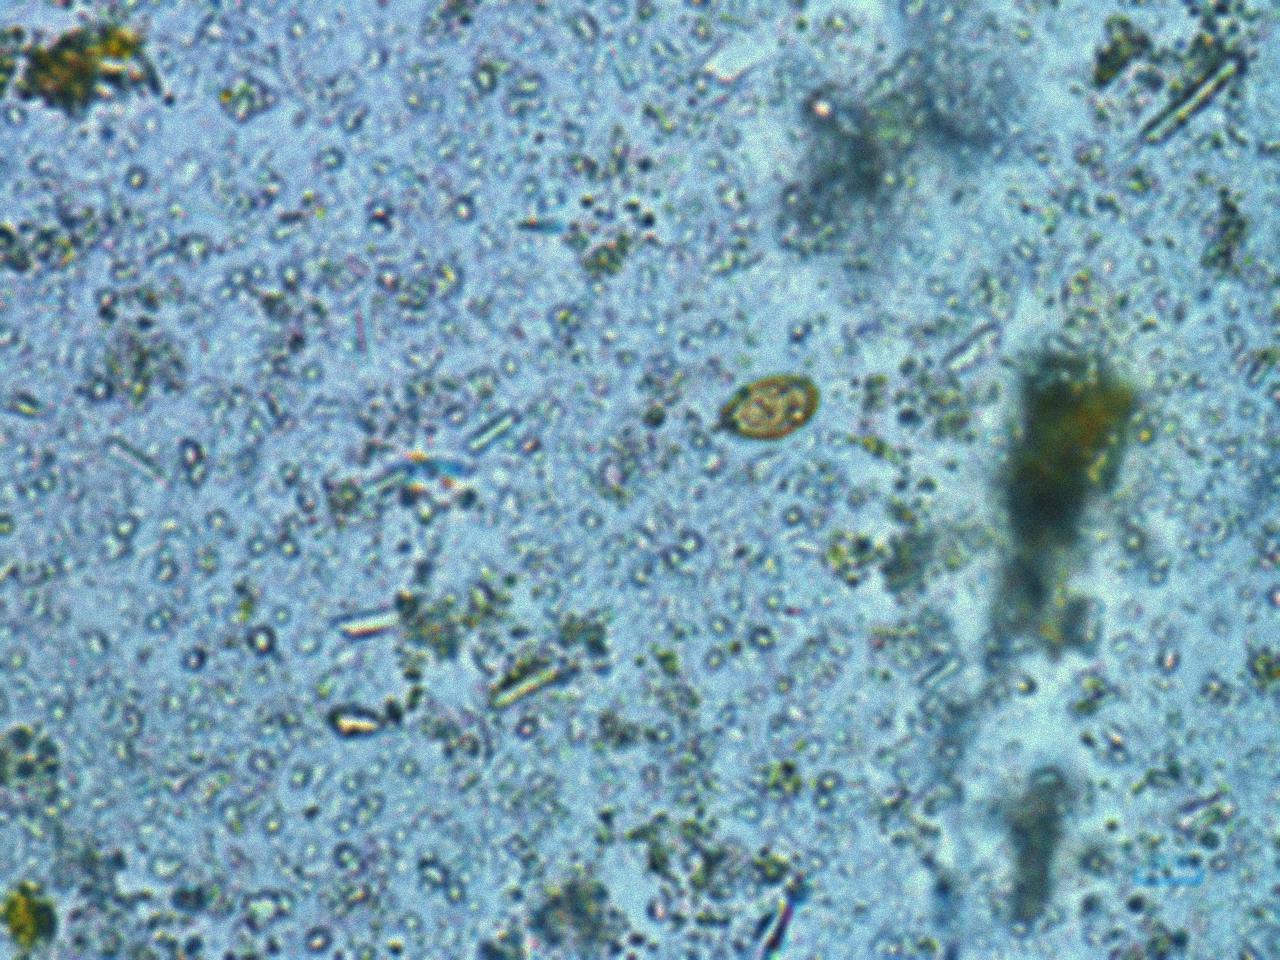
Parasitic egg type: Opisthorchis viverrine